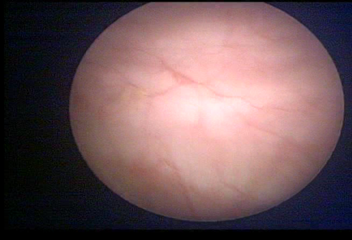
Modality: WLC
Class: Normal mucosa
Bladder cancer association: No